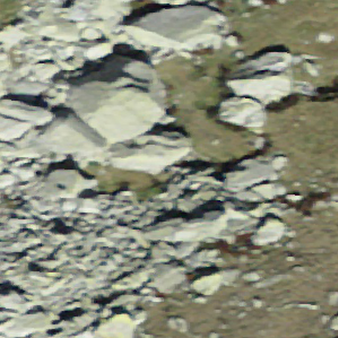
Label: bouldering_area